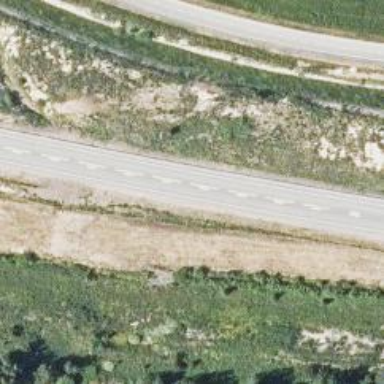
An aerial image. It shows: Asphalt road designated as trunk highway.